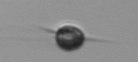
Label: Acanthoica_quattrospina